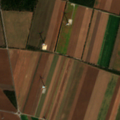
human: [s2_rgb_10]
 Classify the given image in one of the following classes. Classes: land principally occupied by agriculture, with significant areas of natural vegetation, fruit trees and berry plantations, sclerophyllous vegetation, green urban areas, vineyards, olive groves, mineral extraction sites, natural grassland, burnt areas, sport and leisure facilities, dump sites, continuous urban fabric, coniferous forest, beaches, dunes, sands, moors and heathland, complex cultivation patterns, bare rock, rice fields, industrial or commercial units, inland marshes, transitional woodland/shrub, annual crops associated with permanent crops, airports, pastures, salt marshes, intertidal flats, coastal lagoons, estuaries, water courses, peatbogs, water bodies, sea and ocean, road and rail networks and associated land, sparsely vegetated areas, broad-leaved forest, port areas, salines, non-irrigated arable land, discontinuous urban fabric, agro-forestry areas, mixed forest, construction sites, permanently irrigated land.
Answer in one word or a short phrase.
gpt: mineral extraction sites, non-irrigated arable land, mixed forest